Here is the raw acceleration-versus-time signal recorded on a bearing housing. Classify the bearing condition as one of: normal, inner_race, outer_race, ball.
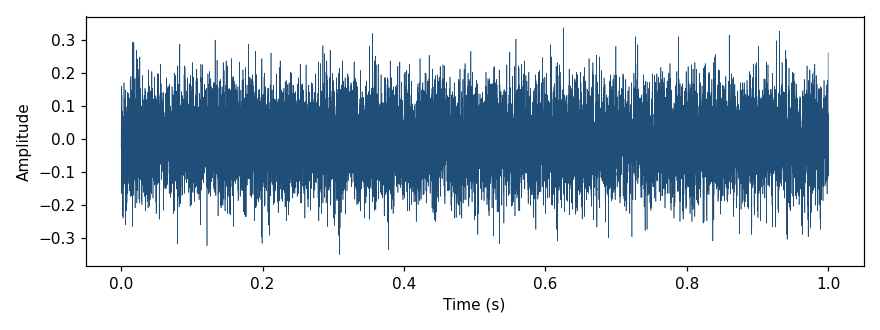
Answer: outer_race